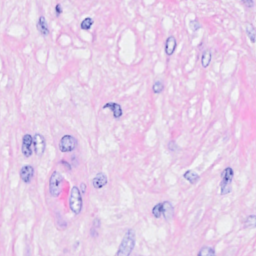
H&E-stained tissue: Breast